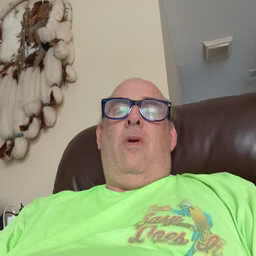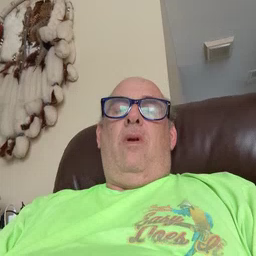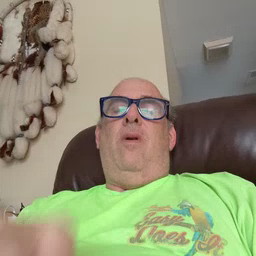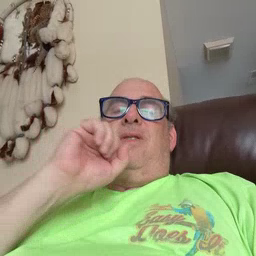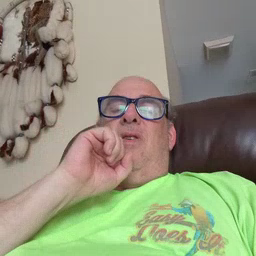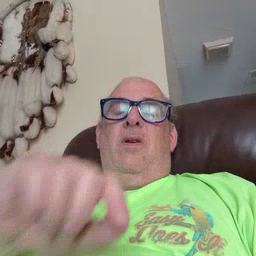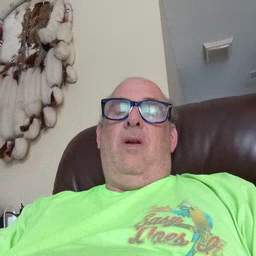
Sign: snack